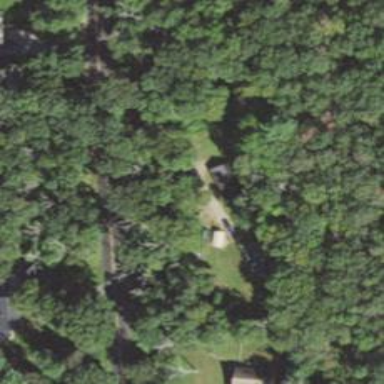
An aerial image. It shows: Residential driveway.